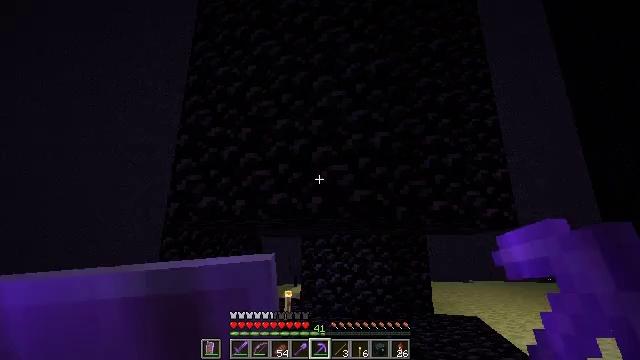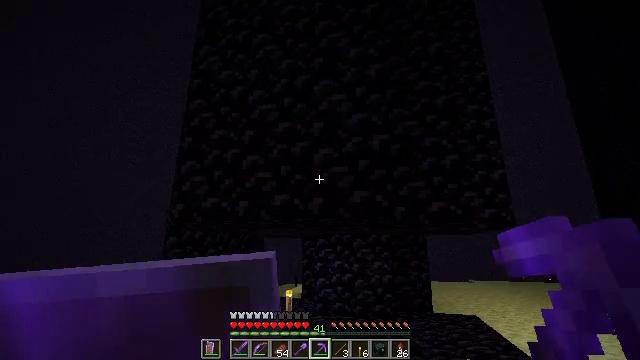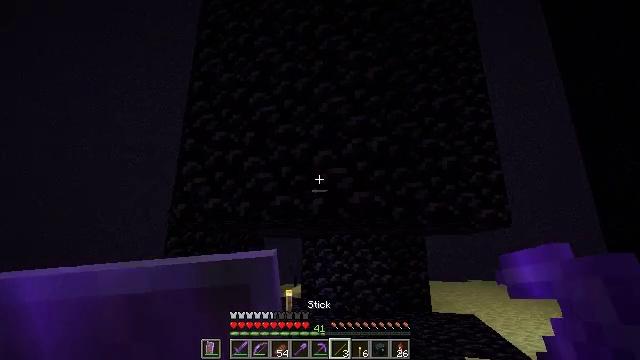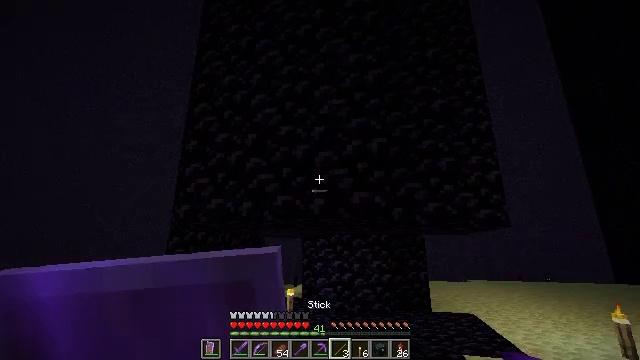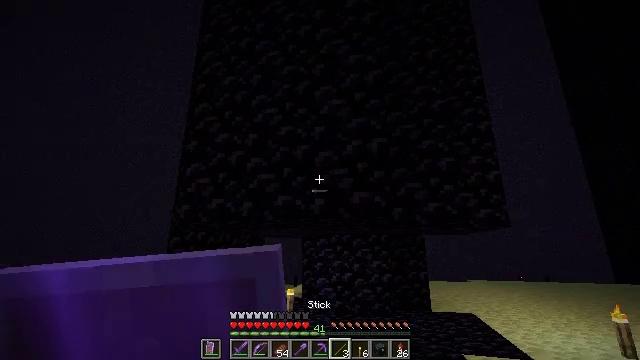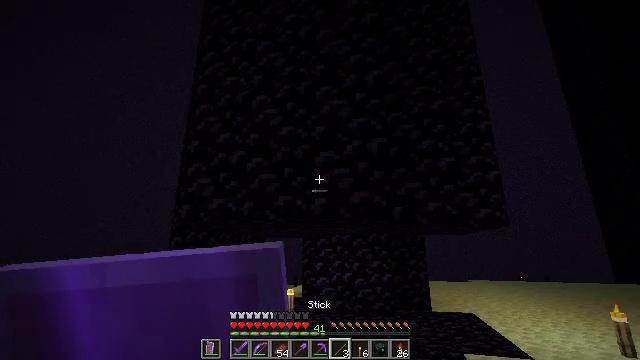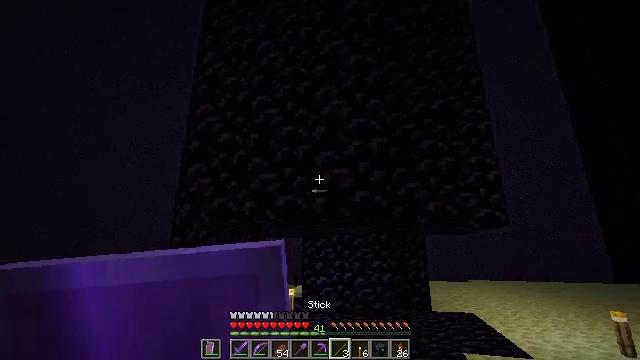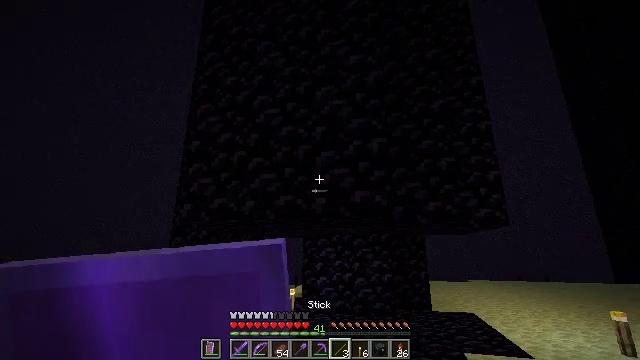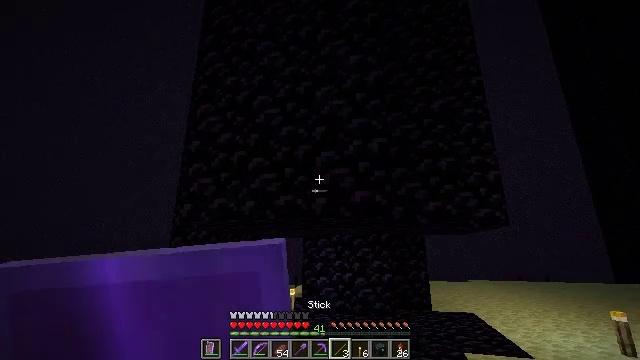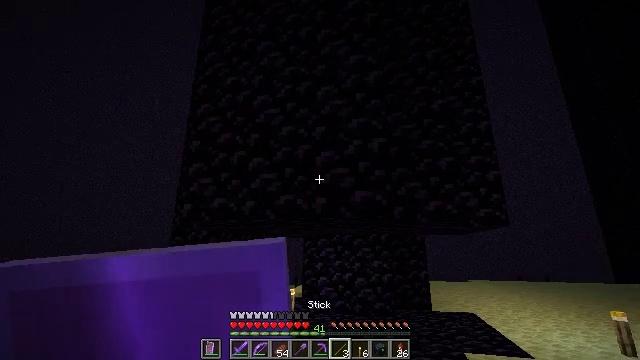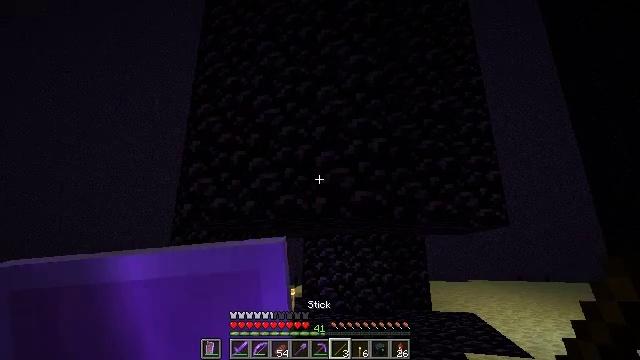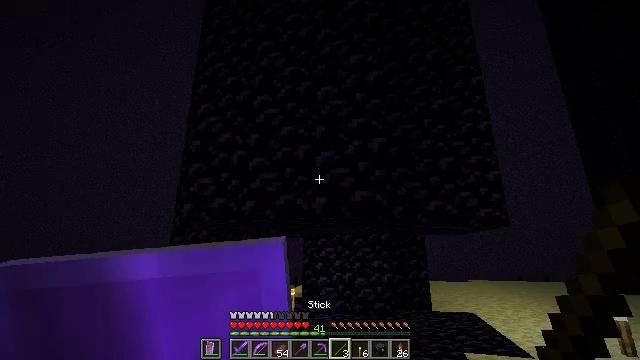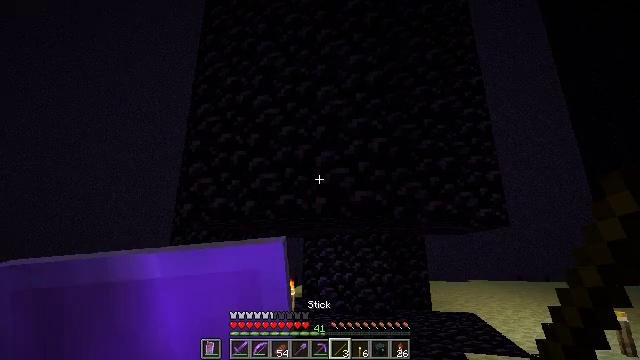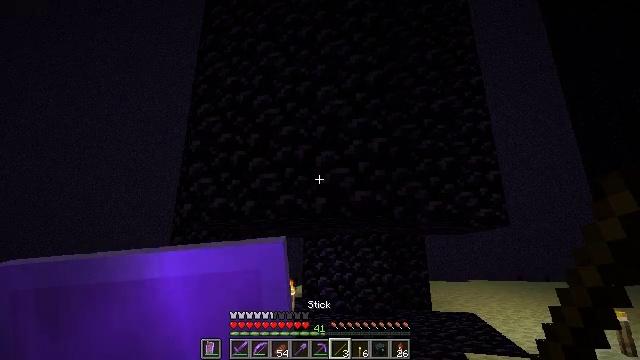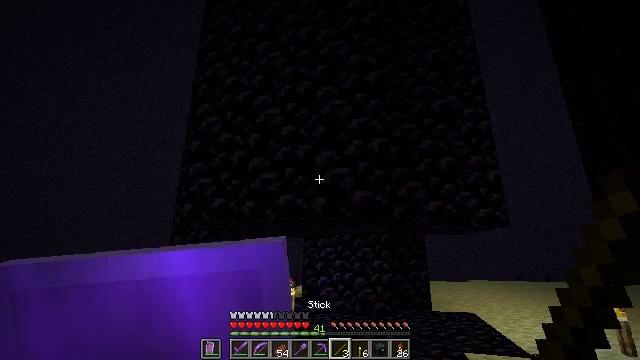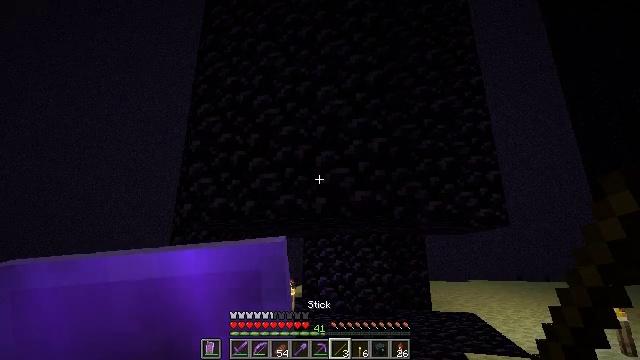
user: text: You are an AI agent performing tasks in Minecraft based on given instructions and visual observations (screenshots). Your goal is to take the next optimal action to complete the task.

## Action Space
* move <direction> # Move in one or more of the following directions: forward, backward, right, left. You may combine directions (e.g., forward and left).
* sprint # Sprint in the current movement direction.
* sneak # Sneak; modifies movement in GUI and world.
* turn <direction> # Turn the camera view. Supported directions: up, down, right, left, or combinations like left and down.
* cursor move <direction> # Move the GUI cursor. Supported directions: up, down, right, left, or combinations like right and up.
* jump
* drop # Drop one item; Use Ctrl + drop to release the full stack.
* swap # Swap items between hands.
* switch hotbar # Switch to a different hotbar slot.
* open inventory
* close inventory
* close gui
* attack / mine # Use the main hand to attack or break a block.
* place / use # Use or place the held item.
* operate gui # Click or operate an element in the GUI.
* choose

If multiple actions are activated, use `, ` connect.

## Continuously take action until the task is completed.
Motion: motion action
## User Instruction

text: Break the obsidian using a diamond or netherite pickaxe.
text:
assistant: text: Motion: move back
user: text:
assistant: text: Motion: no_op
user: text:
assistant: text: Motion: no_op
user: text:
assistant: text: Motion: no_op
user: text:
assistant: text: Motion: no_op
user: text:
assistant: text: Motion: no_op
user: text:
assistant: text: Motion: no_op
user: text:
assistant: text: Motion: no_op
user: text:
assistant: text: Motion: no_op
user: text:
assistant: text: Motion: no_op
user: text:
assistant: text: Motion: no_op
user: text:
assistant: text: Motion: no_op
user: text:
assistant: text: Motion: no_op
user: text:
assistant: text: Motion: no_op
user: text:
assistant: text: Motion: no_op
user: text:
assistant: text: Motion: no_op
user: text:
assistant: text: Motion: no_op
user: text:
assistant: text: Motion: no_op
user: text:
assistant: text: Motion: no_op
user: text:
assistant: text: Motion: no_op
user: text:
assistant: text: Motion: no_op
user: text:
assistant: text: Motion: no_op
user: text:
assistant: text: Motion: no_op
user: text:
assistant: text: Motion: no_op
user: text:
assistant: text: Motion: no_op
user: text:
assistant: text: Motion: no_op
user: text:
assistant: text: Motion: no_op
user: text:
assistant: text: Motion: no_op
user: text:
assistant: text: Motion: no_op
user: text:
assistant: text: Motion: move back